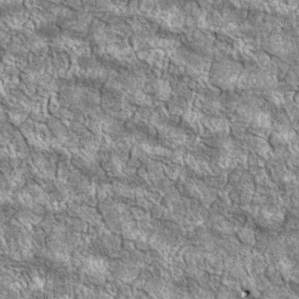
Label: non_frost